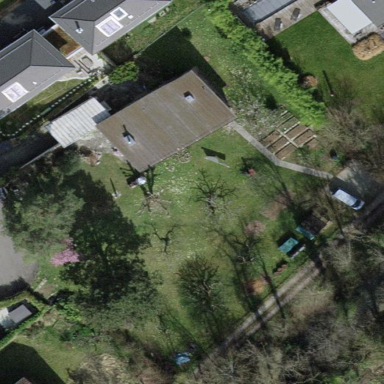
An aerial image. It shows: Garden surrounded by fence.